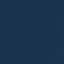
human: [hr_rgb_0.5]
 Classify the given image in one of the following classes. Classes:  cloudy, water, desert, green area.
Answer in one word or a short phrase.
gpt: water